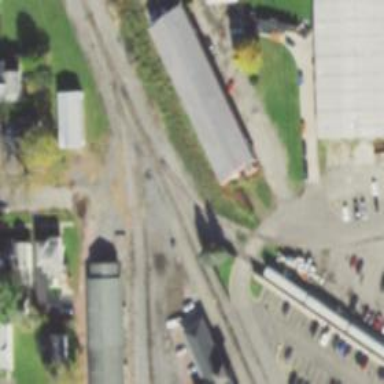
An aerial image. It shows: Rail spur service.